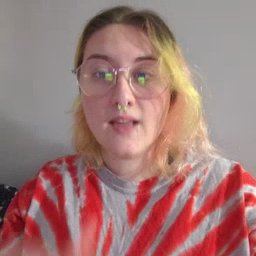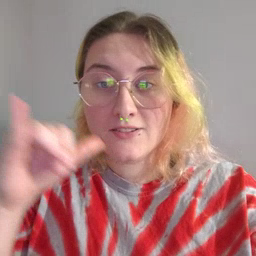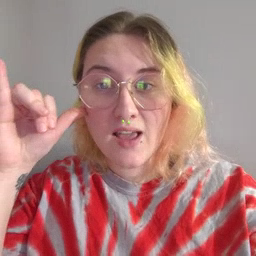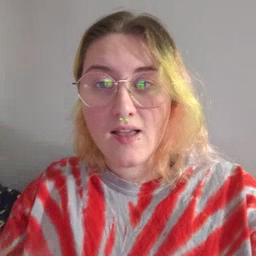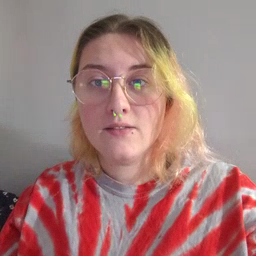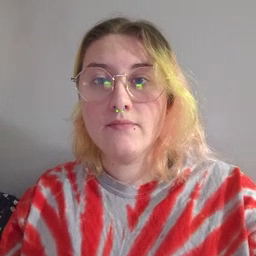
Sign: yesterday